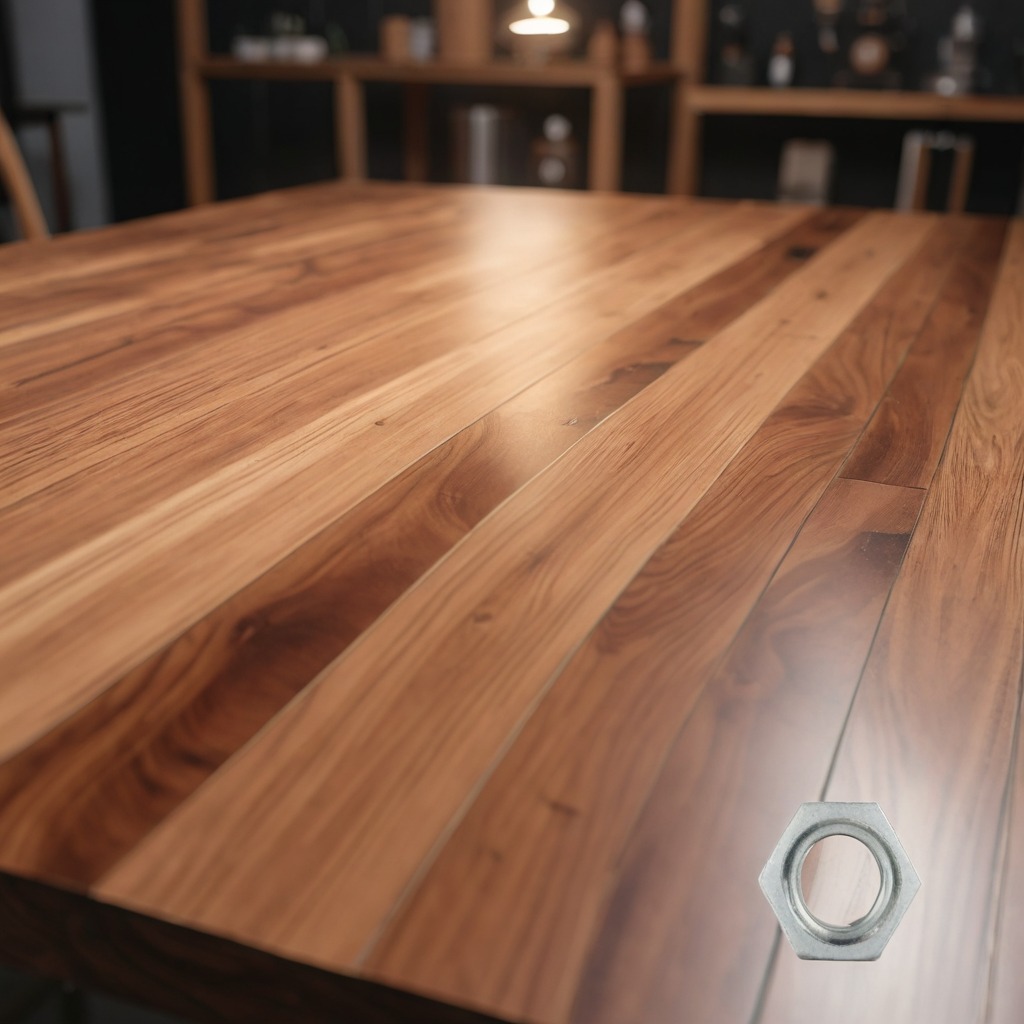
A metal nut is lying on the wooden table in a carpentry studio.